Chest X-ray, AP view. Patient: 30 years old, sex F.
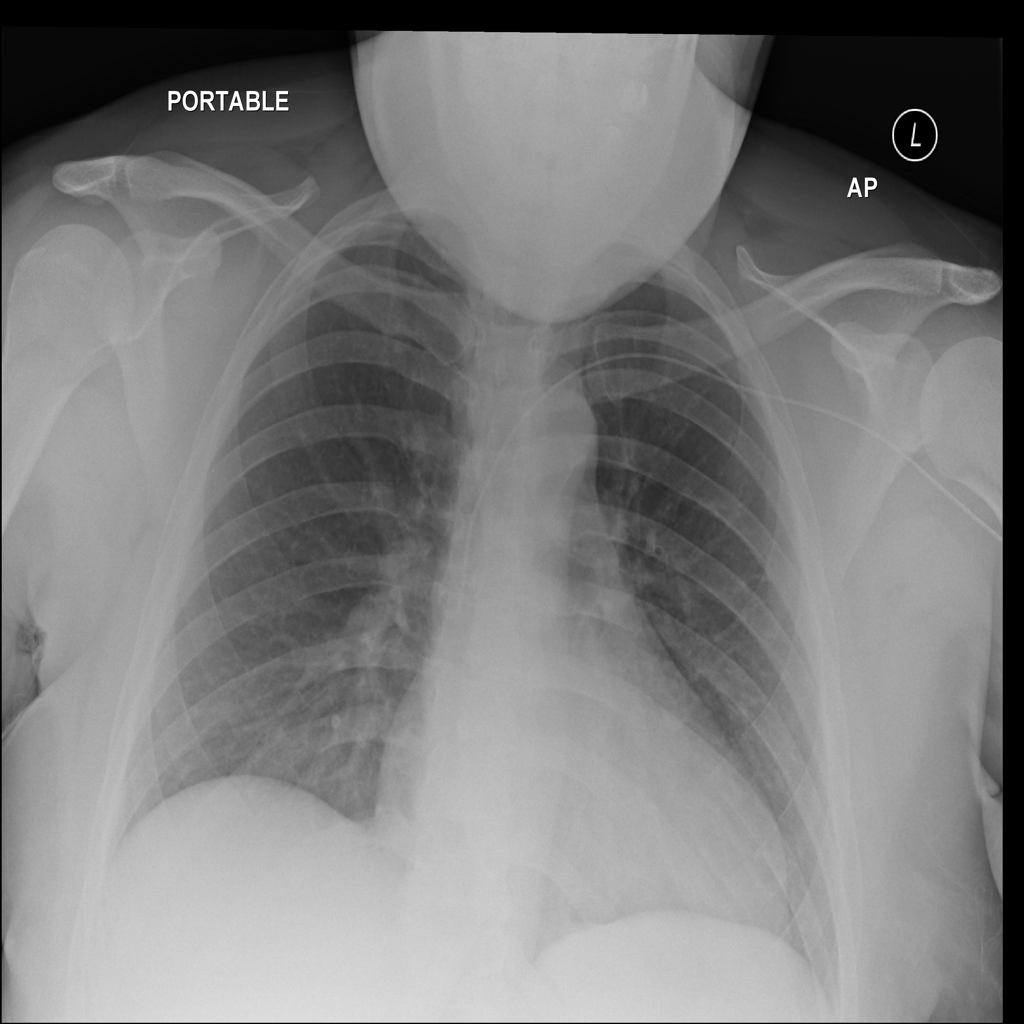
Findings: Infiltration